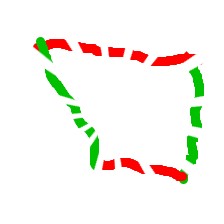
Shape: trapezoid